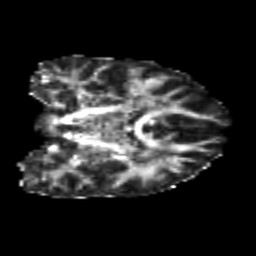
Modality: FA
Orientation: coronal
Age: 24
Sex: female
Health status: healthy
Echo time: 0.074 s